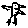
Label: bird